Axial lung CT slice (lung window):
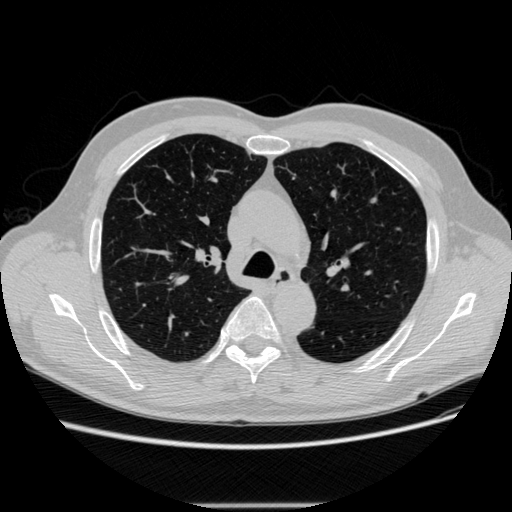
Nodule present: no